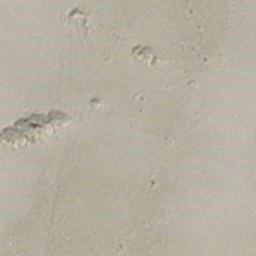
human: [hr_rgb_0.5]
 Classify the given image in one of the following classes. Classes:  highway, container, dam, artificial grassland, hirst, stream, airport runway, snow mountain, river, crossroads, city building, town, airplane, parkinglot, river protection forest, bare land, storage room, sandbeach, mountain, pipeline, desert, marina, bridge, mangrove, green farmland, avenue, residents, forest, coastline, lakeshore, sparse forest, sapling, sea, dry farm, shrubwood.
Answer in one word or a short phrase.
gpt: sandbeach